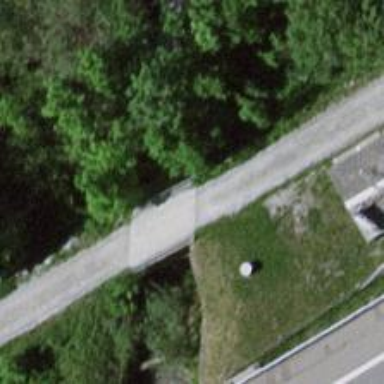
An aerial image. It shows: Concrete path bridge.